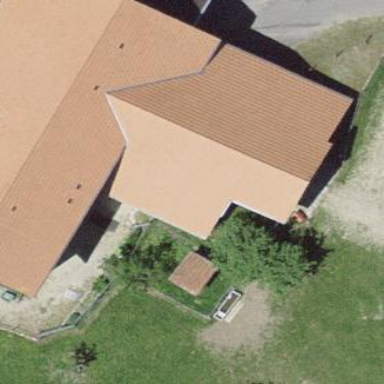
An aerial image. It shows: Farm building.